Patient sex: M
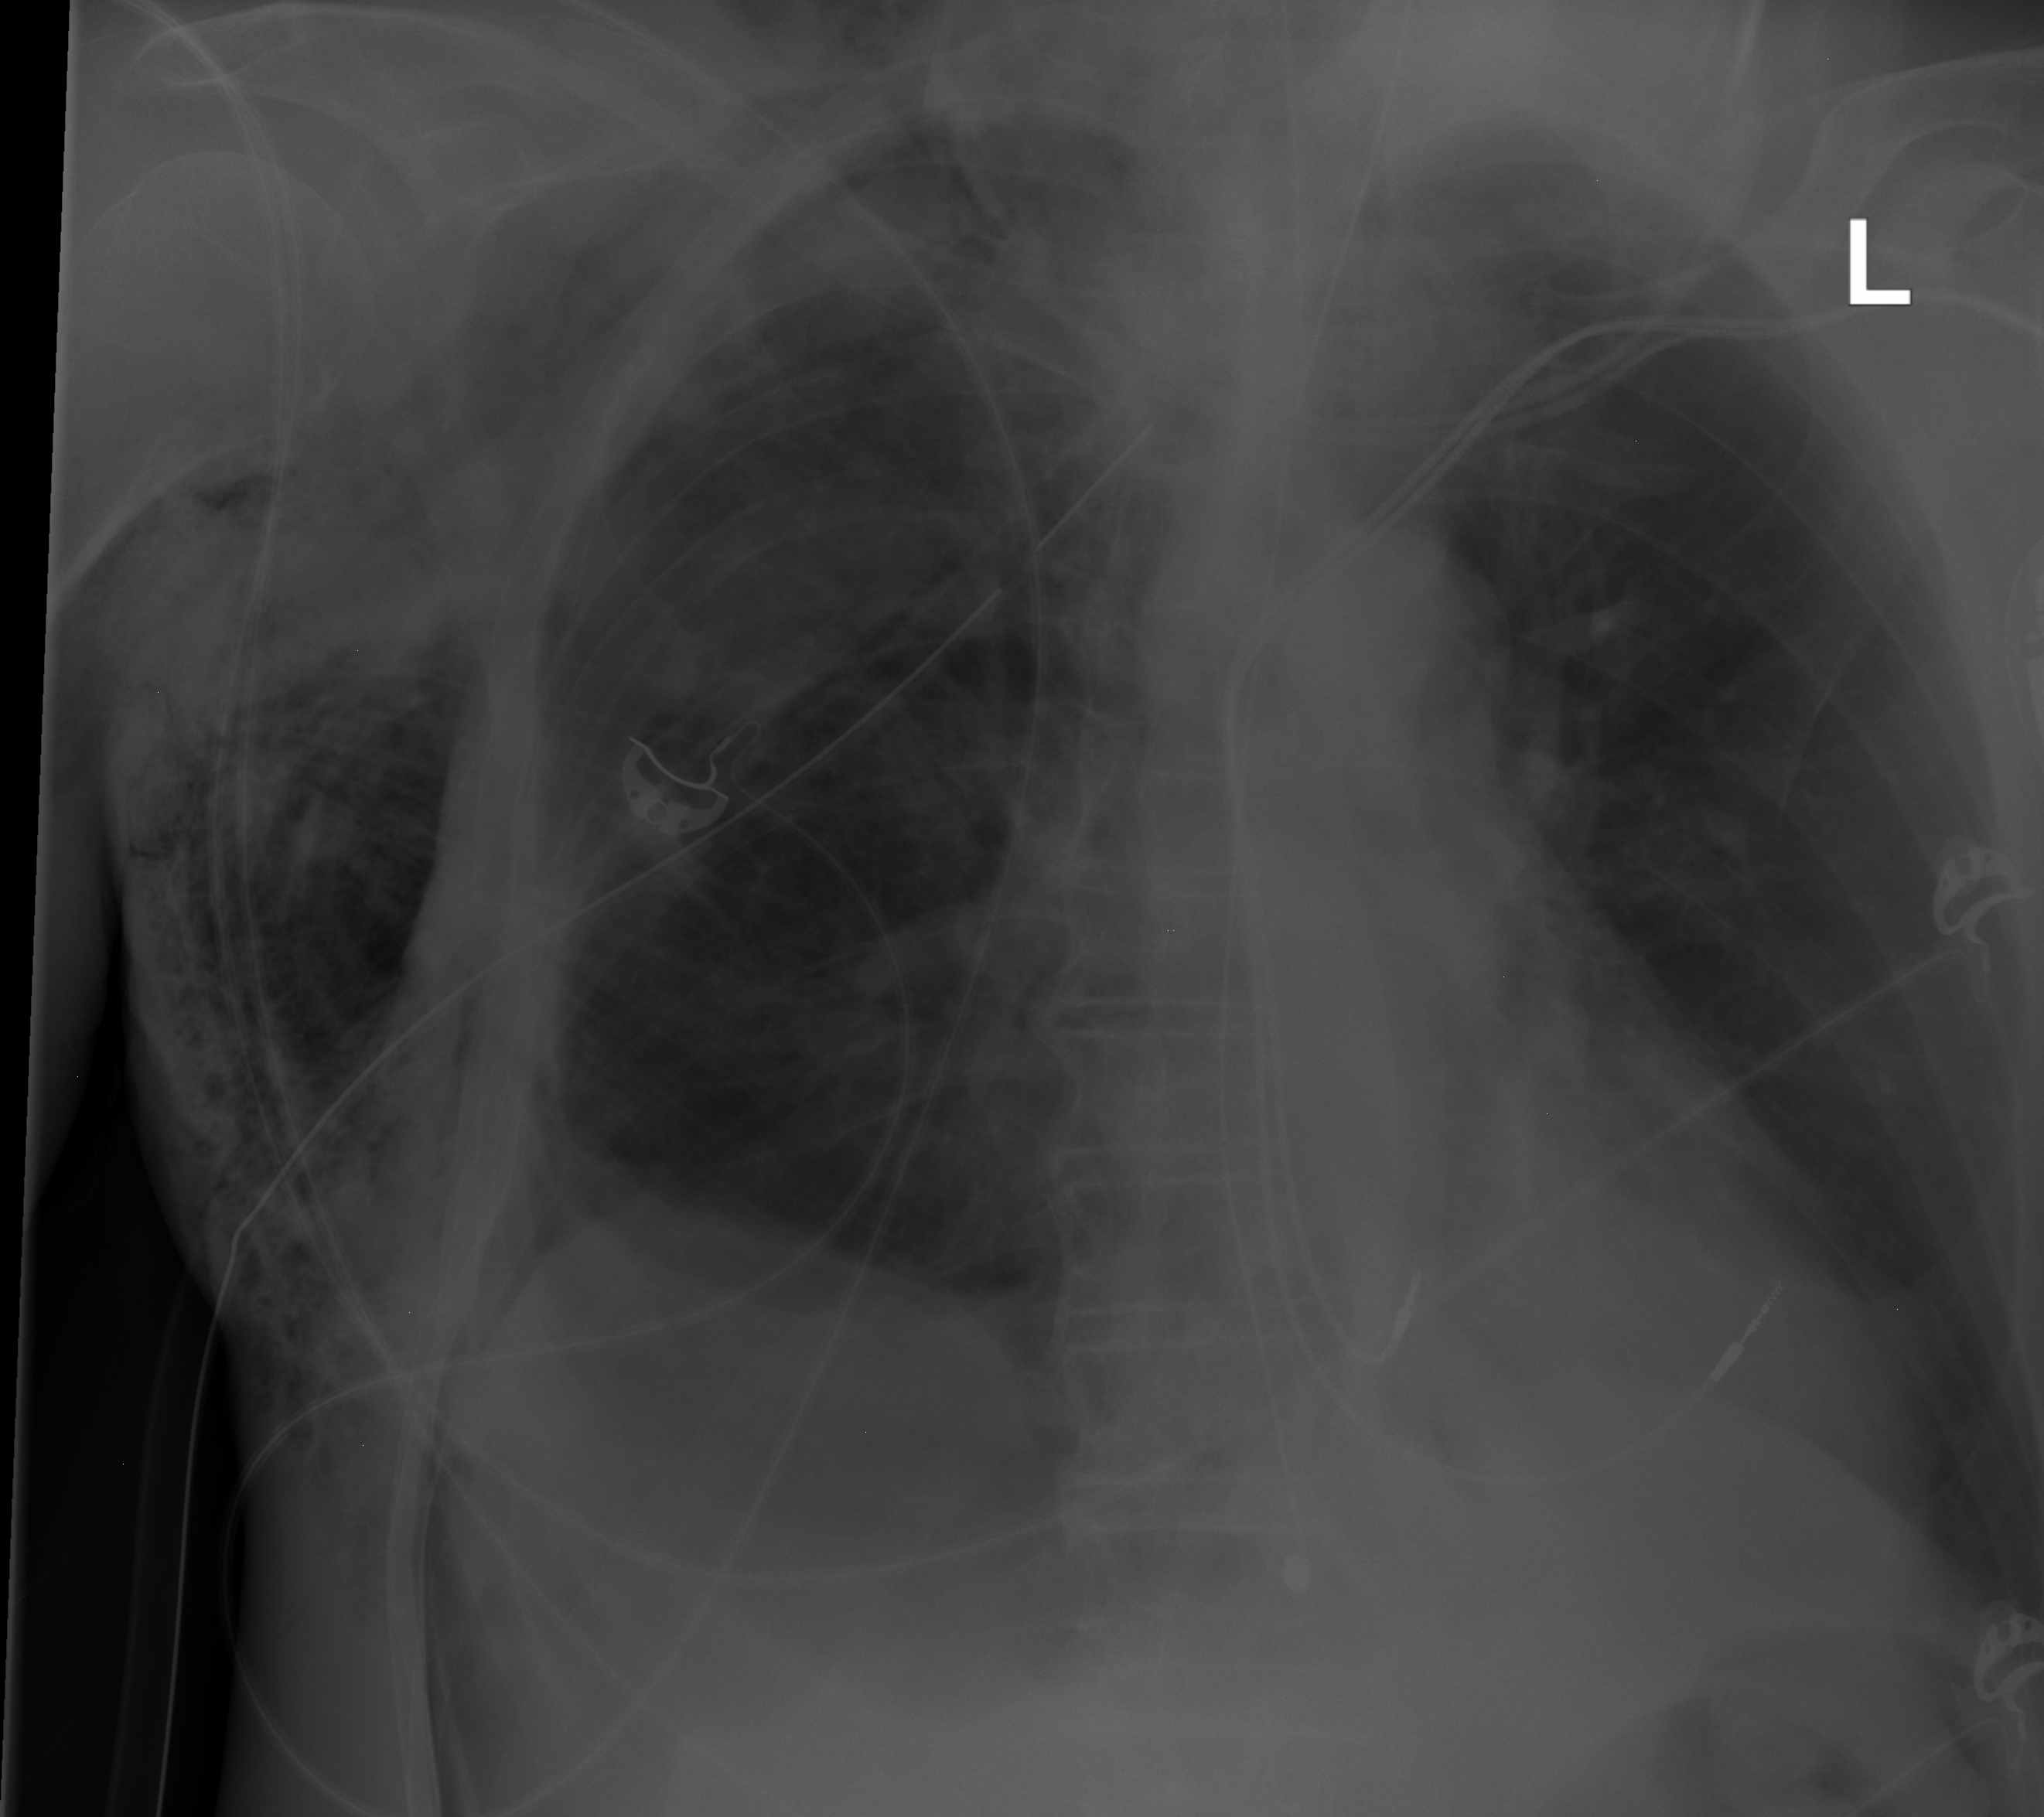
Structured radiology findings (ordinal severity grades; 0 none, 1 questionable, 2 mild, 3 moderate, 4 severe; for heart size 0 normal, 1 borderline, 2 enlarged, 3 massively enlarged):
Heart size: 0
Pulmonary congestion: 0
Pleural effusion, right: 0
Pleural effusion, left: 0
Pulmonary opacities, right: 0
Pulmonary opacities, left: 0
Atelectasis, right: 0
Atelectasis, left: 1